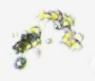
Label: Detritus